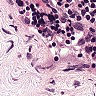
Metastatic tissue present: no